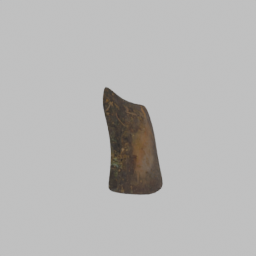
Label: nature